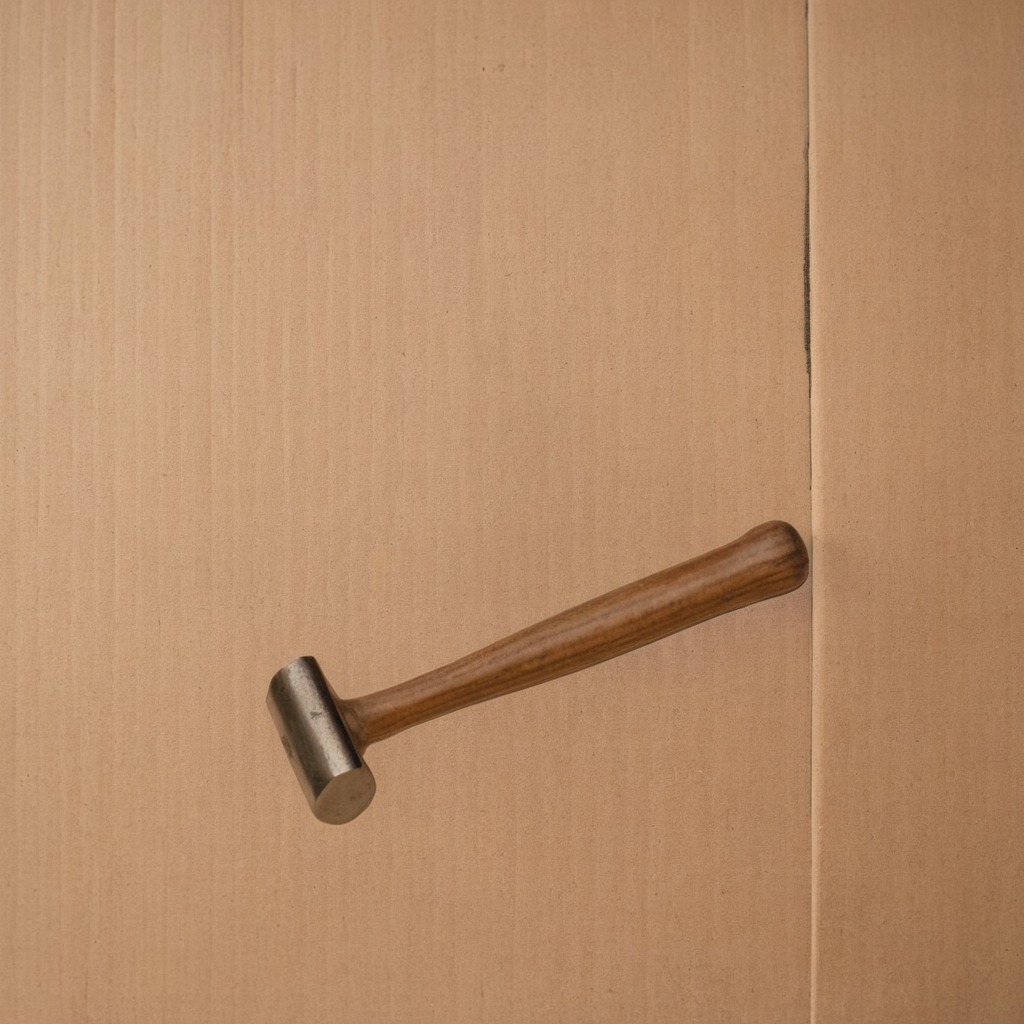
A hammer is lying on the cardboard box surface in an outdoor workshop during daytime bright natural light soft shadows slightly creased but